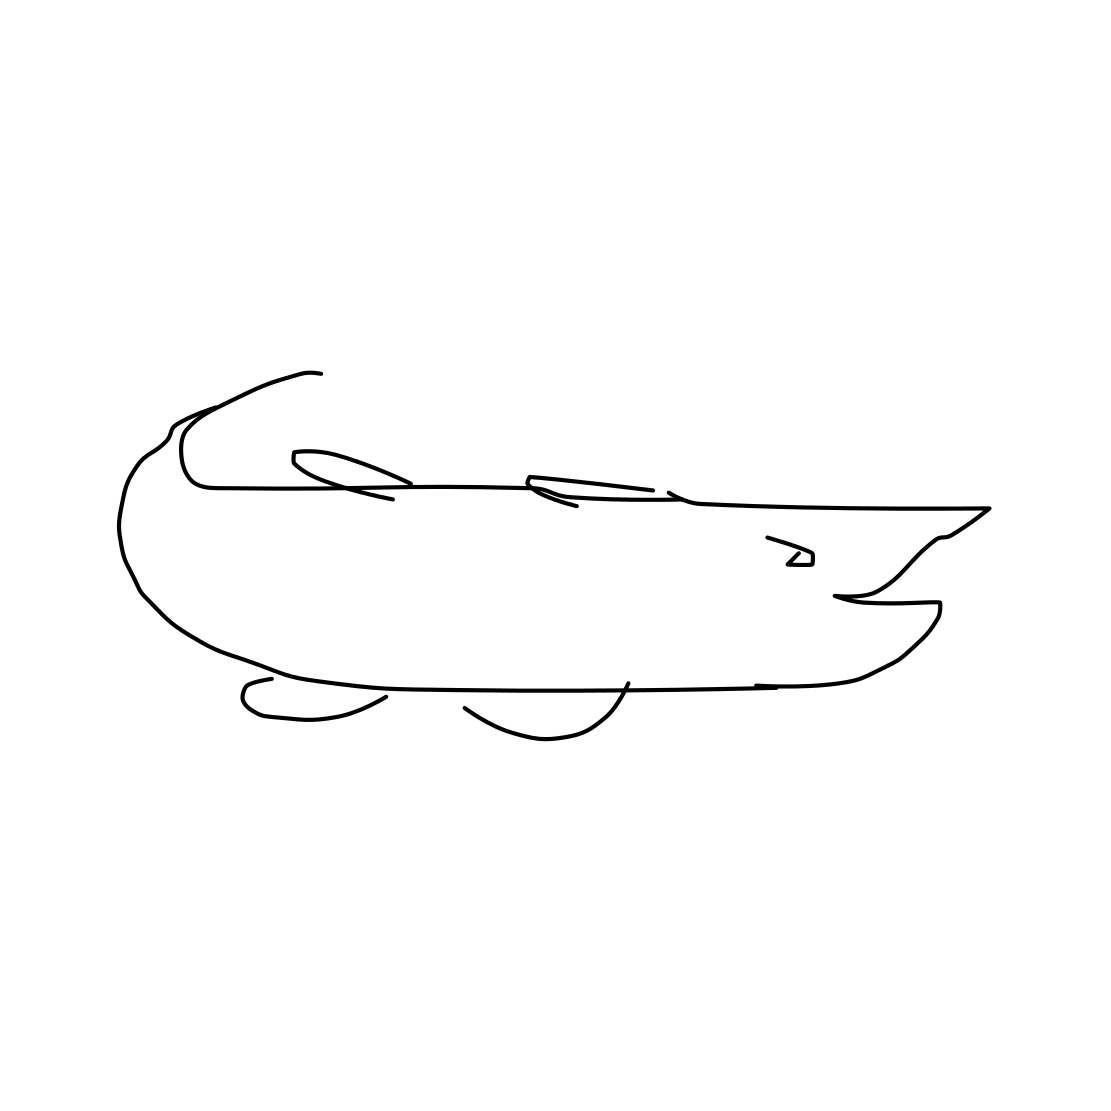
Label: crocodile